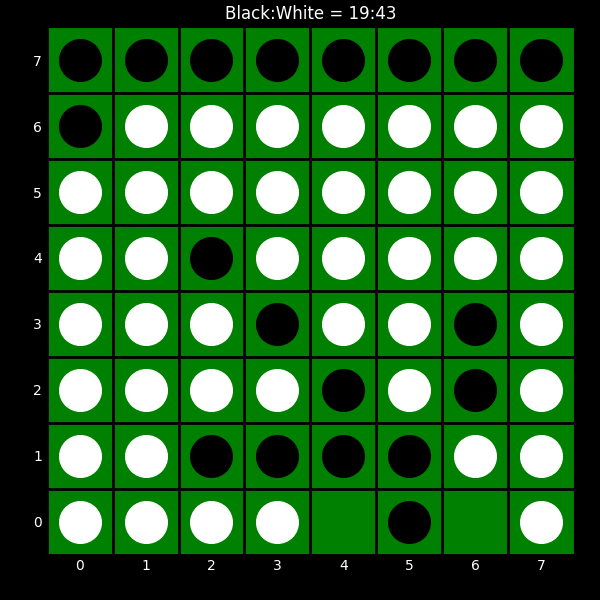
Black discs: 19
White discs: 43